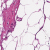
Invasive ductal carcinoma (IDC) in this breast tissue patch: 0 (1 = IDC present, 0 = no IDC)